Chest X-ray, PA view. Patient: 46 years old, sex M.
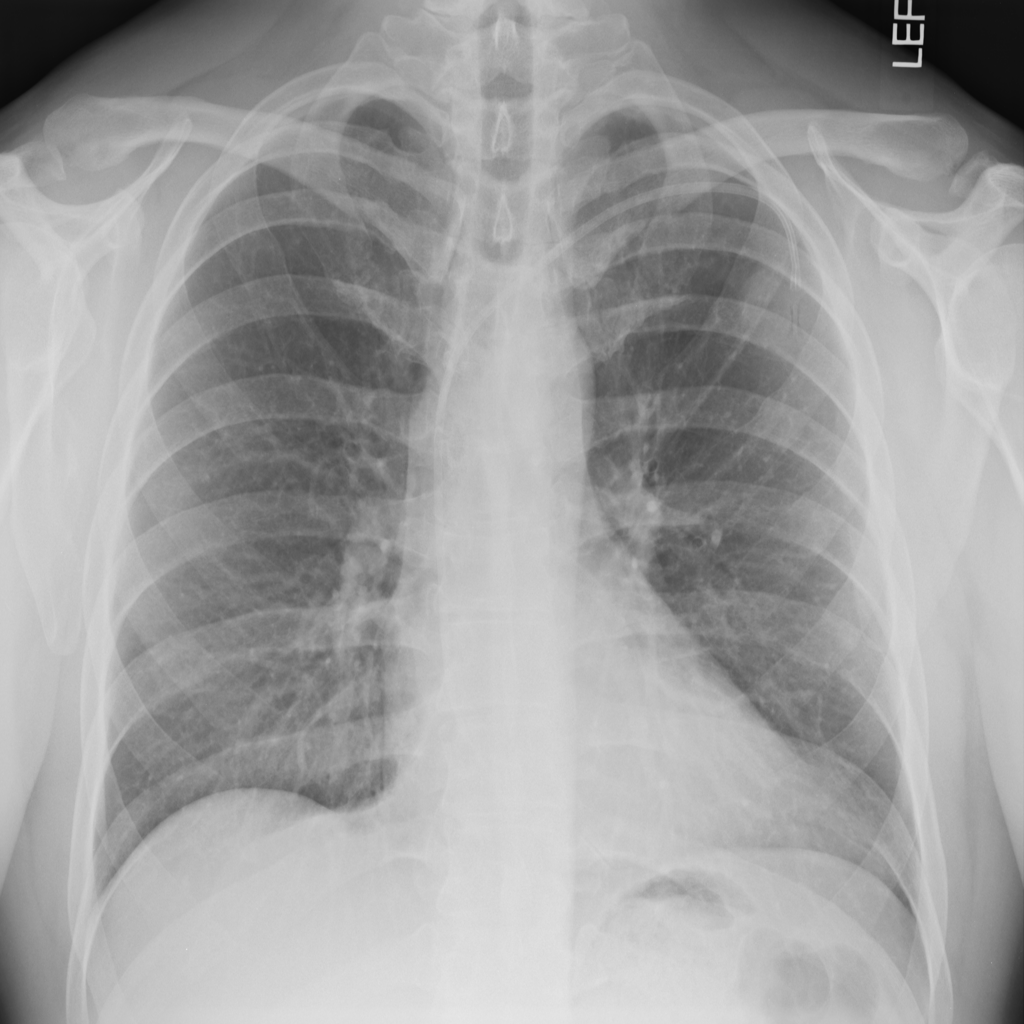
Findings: No Finding